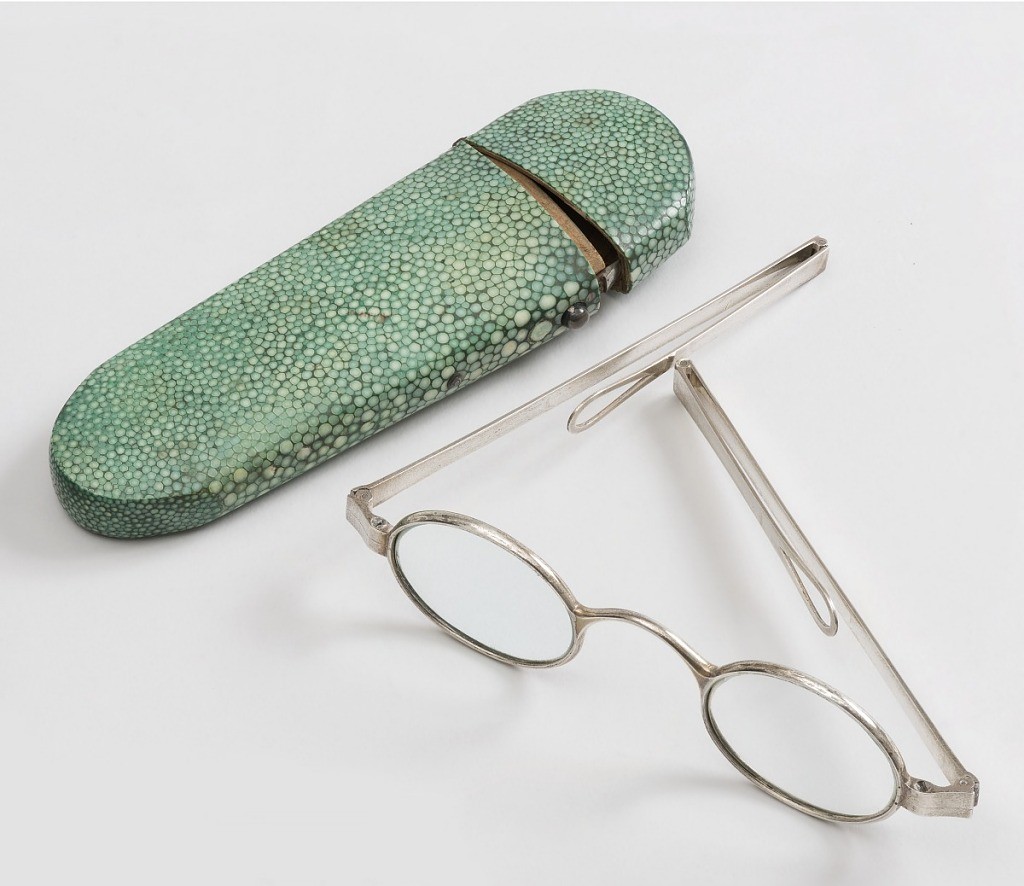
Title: Case and eyeglasses
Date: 1820–1850
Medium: Sheet silver, silver-plated metal, optical glass (glasses); stained shagreen on wood core (case)
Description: Oblong green stained case (a) with glasses (b) with silver plated oval rims and straight temple pieces hinged near mid-pint to fold.